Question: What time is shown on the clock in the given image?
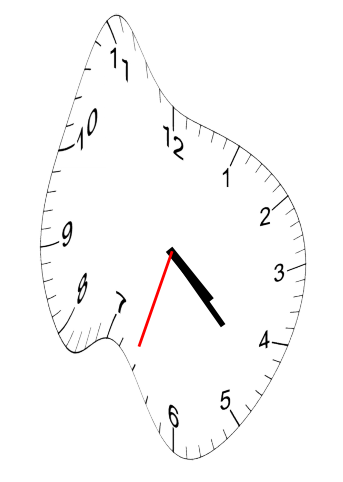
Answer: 04:22:33